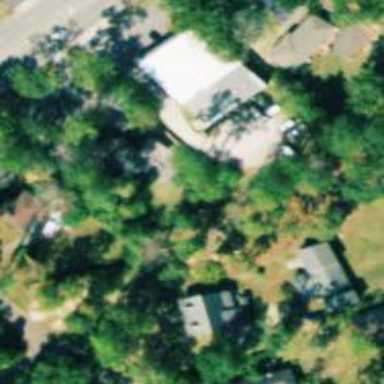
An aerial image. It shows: Driveway leading to service road.